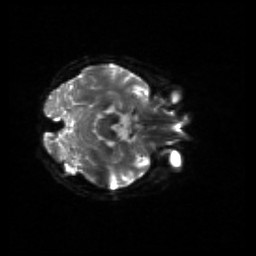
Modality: sbref
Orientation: axial
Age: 67
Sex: female
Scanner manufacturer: siemens
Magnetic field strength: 3 T
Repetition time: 4.71 s
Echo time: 0.0906 s